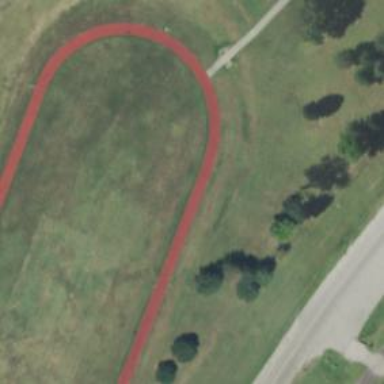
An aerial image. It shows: Track in leisure land.